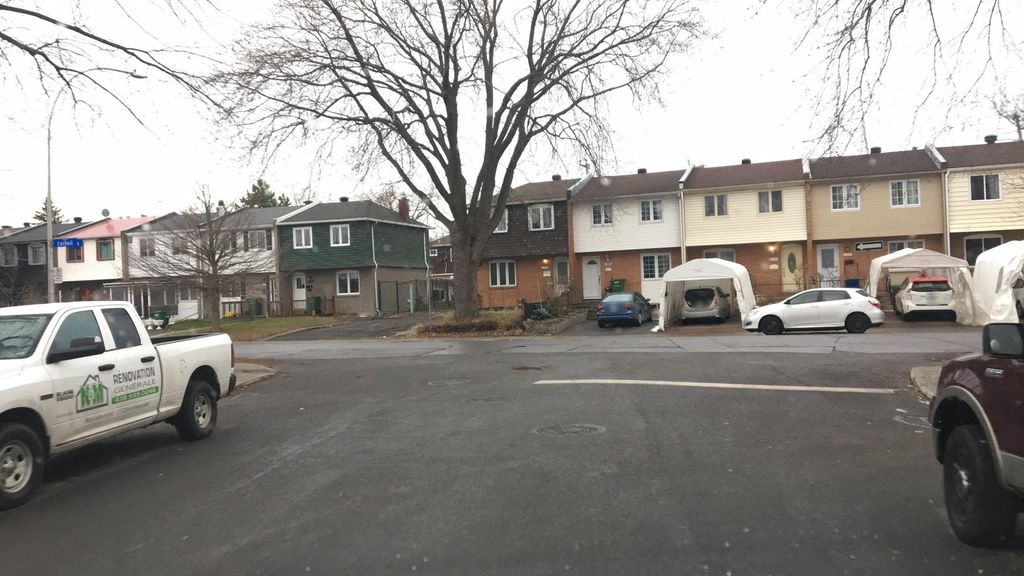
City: montreal